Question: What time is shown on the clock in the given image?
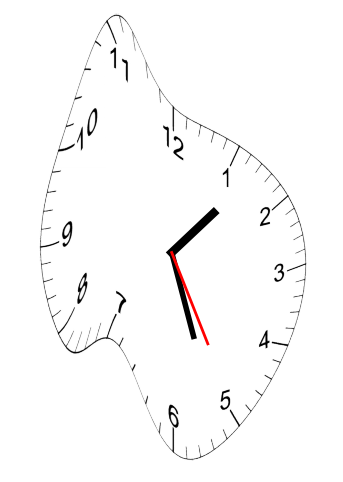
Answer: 01:26:25